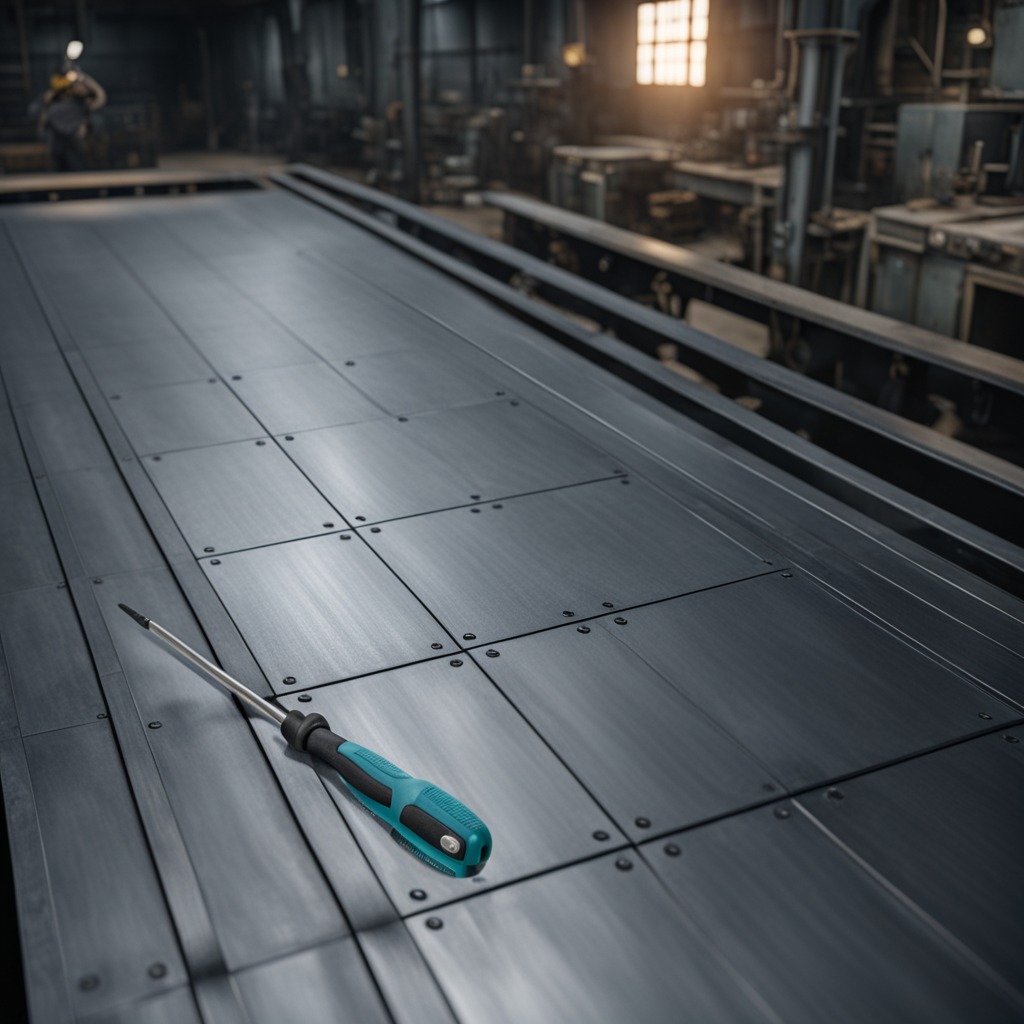
A screwdriver is lying on a cold steel table in a mining workshop gritty textures.